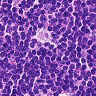
Metastatic tissue present: no